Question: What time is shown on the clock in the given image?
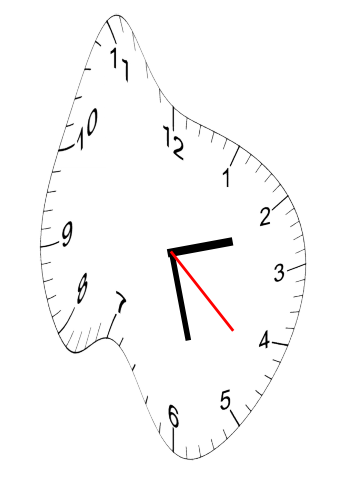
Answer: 02:27:22